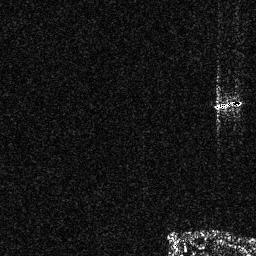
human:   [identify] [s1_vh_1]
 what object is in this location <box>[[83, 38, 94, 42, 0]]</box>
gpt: <ref>1 small ship at the right</ref>